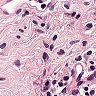
Metastatic tissue present: no